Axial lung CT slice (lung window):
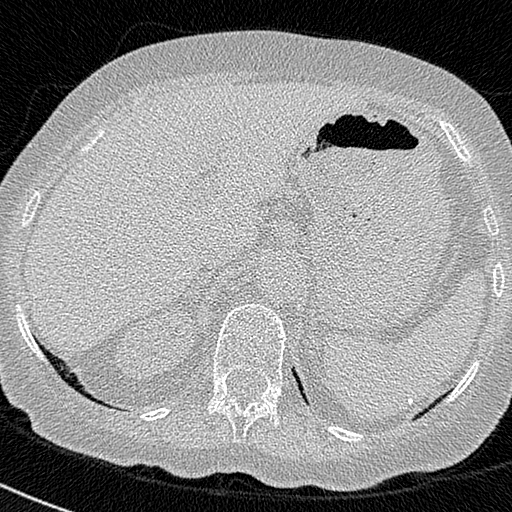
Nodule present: no